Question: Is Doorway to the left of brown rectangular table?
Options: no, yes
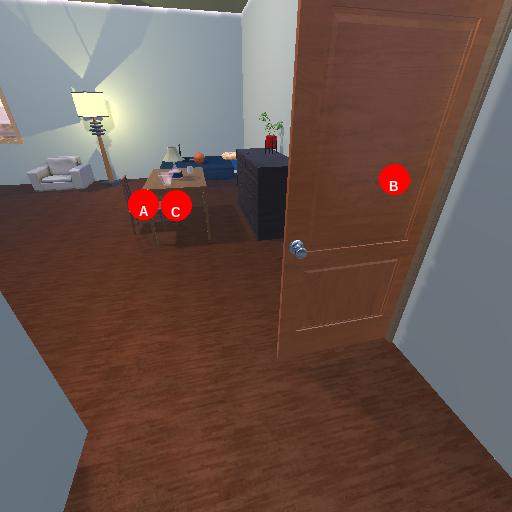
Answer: no